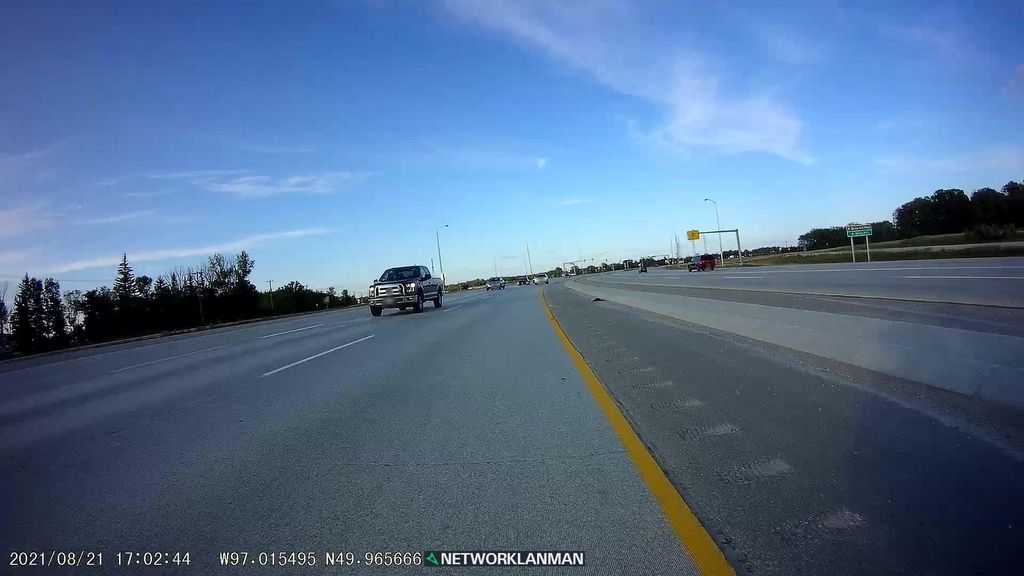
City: winnipeg